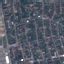
Land use / land cover: Residential